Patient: sex M, age 67
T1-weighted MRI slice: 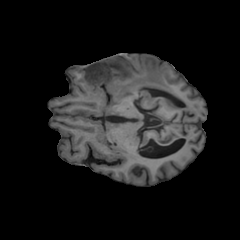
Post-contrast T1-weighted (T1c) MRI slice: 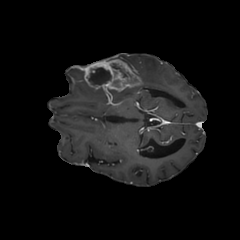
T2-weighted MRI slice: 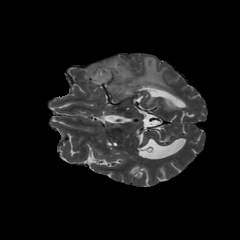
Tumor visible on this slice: yes
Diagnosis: Glioblastoma, IDH-wildtype
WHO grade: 4